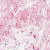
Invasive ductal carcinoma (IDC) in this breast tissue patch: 0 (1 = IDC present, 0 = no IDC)